Brain MRI, t2w sequence, axial 2D slice.
Patient: age 34, sex F, weight 90 kg, height 1.9 m
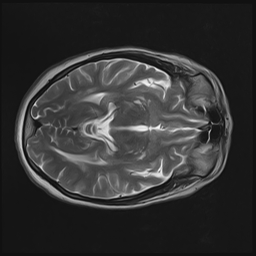